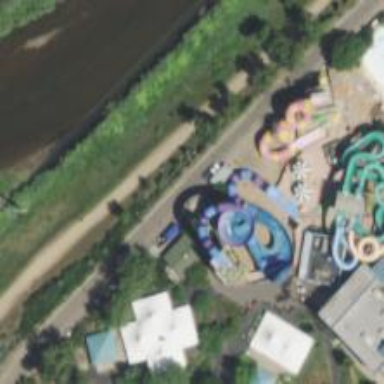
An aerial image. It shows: Viaduct bridge with water slide as attraction.